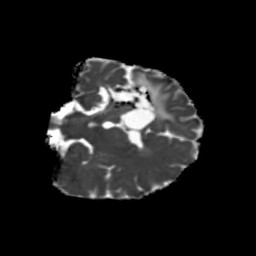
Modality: MD
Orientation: coronal
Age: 44
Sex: female
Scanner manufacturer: siemens
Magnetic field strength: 3 T
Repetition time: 5.25 s
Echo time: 0.08 s